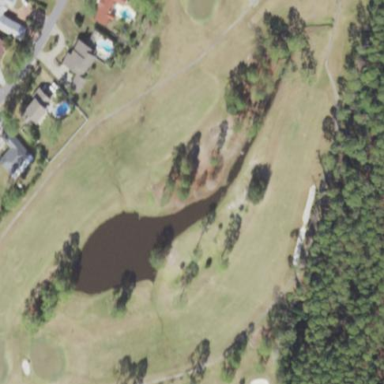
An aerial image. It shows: Rough area on grassy golf course.